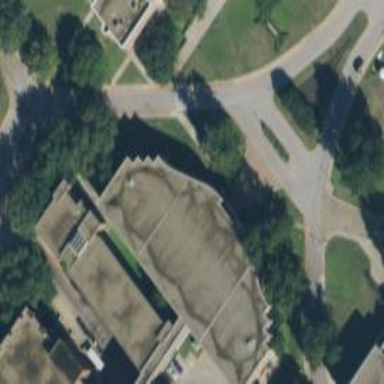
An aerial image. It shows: University building.